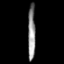
Tissue: prostate
Cell type: Fibroblasts
Senescence score: 0.7191
Nuclear area (px): 413
Mean DAPI intensity: 141.99